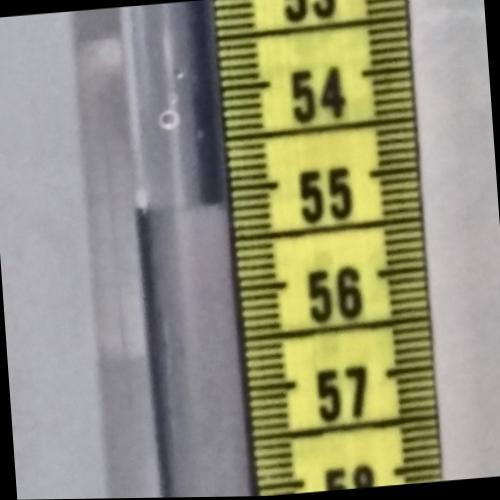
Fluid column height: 55.2 cm